Field crop: maize
Growth stage: 2
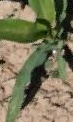
Species: maize